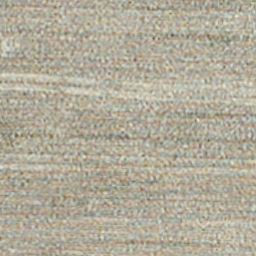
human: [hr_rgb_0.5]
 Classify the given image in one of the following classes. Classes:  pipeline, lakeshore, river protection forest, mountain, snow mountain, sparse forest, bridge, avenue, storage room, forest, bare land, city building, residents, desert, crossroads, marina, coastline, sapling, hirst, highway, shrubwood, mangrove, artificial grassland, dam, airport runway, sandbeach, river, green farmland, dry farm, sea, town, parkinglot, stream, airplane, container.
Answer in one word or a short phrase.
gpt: dry farm